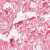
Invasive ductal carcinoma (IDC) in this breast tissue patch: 0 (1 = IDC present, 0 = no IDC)